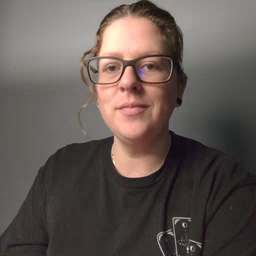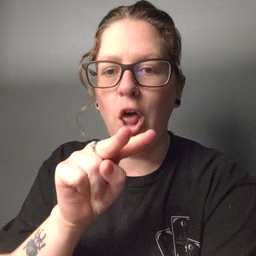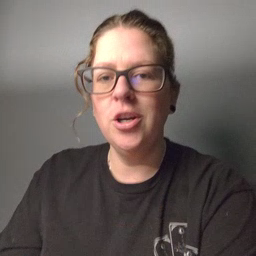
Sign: look